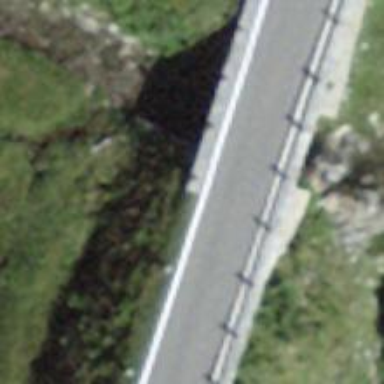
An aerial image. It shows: Primary highway bridge with asphalt surface.